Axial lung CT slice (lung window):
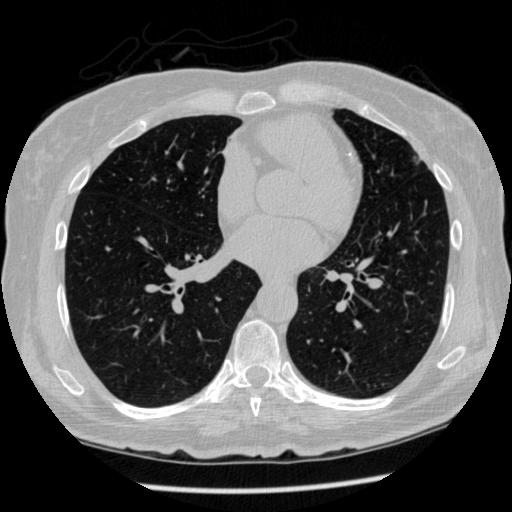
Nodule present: no